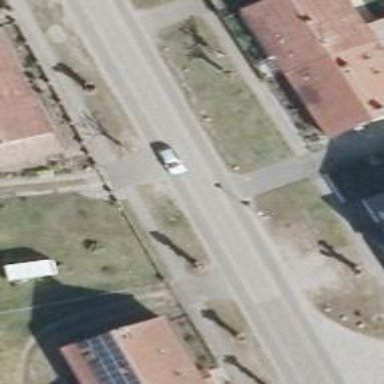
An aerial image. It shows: Residential road with designated cycle lane.